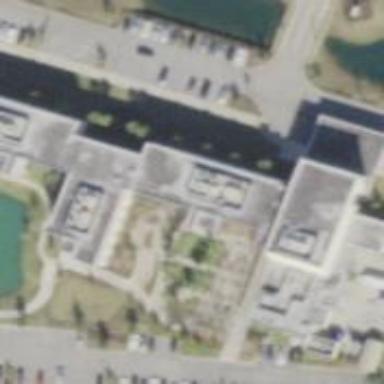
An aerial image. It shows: Healthcare facility identified as hospital.